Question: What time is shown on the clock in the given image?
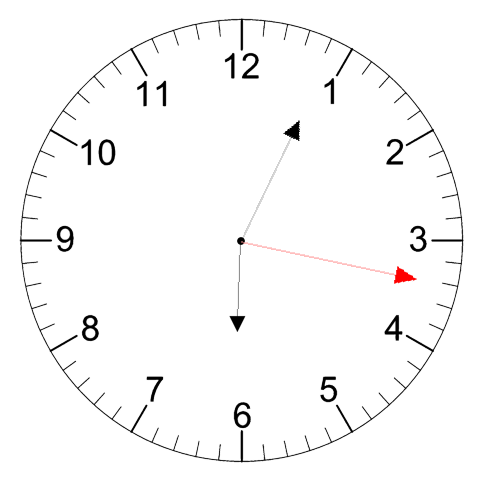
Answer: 06:04:17